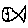
Label: fish